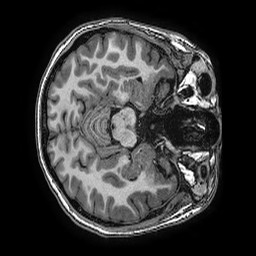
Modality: T1w
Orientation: axial
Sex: female
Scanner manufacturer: ge
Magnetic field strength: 3 T
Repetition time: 0.0077 s
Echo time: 0.003436 s